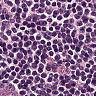
Metastatic tissue present: no